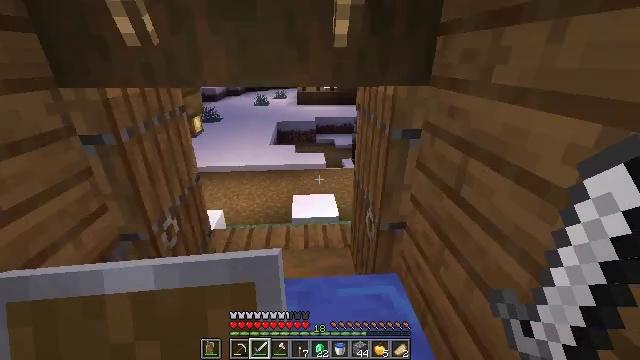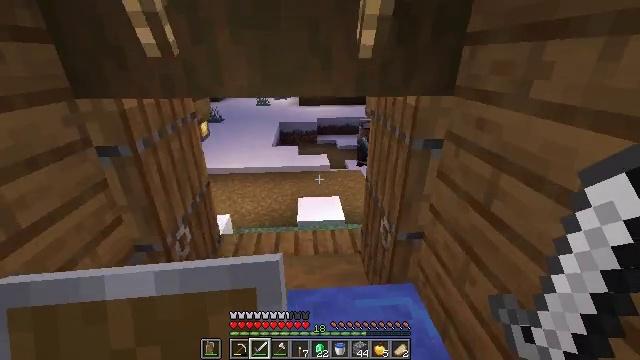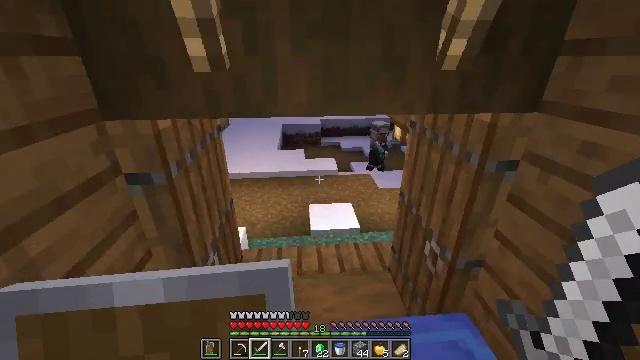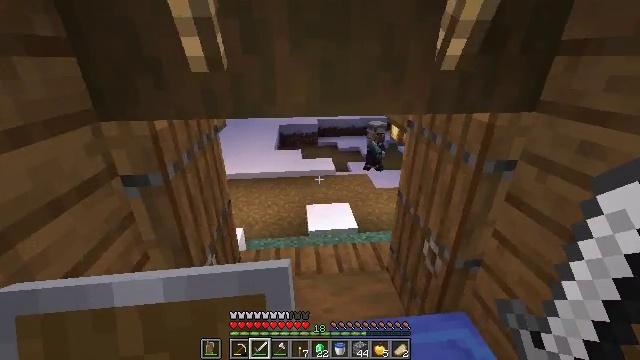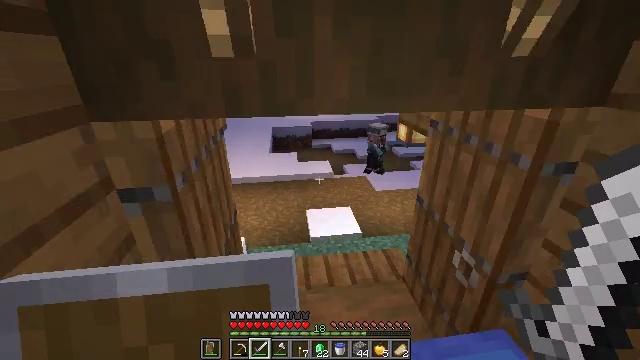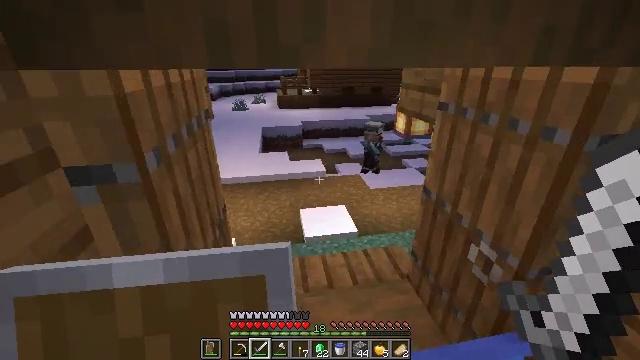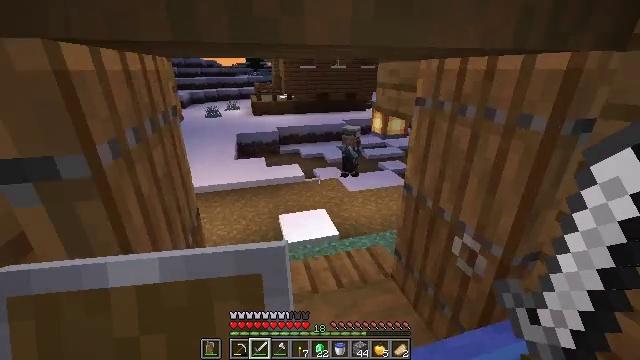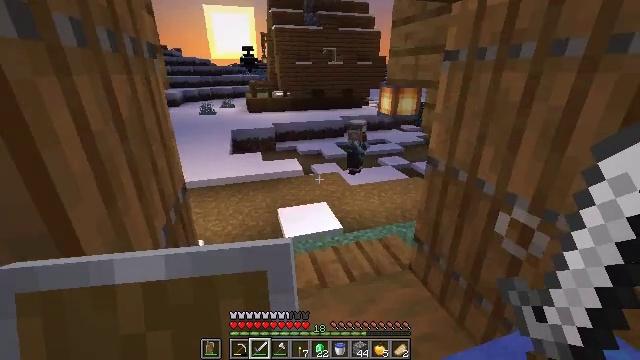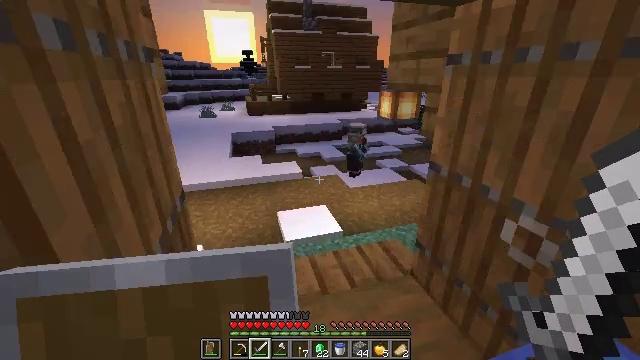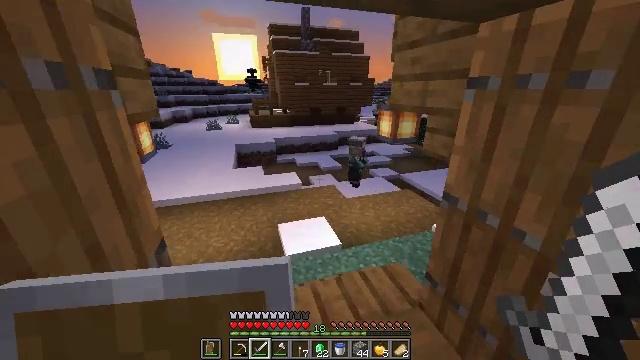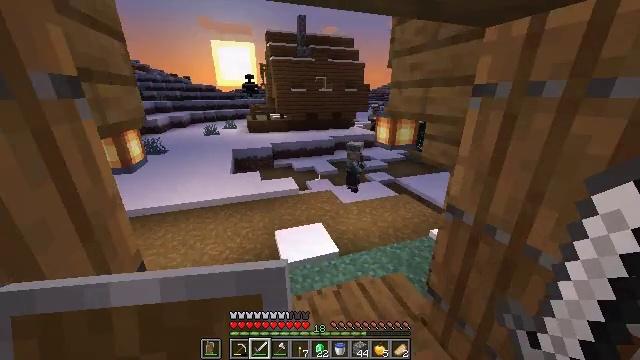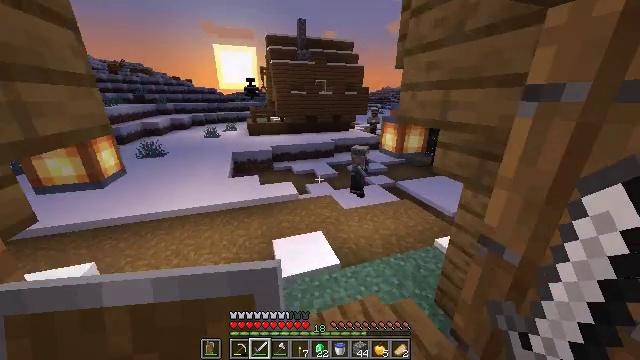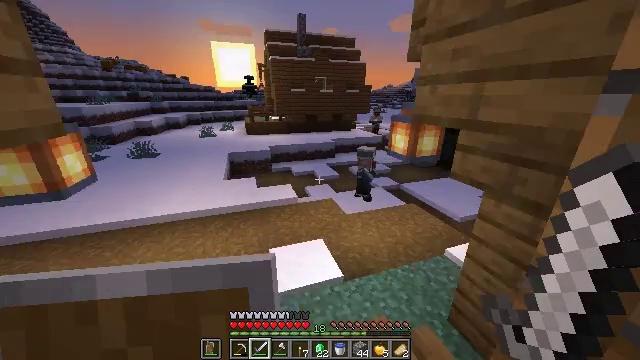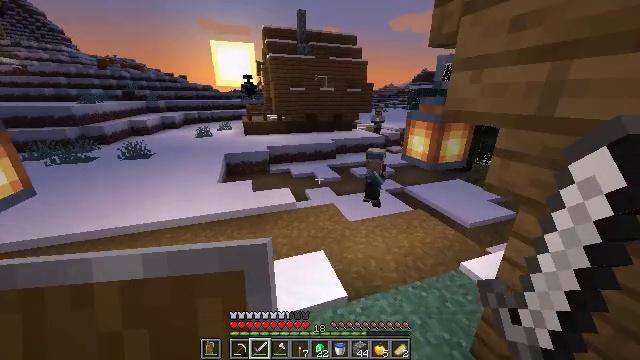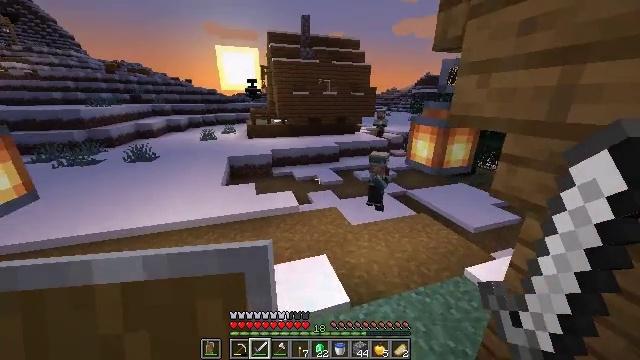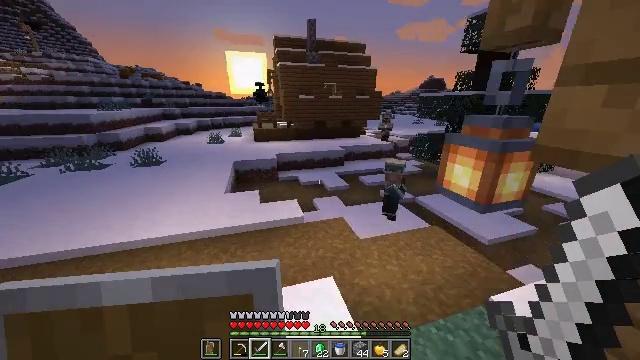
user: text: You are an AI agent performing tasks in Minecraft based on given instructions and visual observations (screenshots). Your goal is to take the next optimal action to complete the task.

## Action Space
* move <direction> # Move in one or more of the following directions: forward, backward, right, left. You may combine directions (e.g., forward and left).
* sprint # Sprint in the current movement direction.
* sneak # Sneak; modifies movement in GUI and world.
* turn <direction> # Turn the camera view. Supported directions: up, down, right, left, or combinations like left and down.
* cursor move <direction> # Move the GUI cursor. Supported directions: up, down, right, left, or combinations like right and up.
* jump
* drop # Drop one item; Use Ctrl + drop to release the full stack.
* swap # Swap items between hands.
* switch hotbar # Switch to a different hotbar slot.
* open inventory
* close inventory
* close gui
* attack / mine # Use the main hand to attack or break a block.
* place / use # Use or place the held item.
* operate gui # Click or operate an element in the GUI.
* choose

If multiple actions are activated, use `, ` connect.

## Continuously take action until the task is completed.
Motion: motion action
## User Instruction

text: Collect the blue bed by attacking it.
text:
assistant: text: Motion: move forward and move left
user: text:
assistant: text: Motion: move forward and move left
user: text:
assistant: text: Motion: move forward and move left
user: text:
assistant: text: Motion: move forward, turn right
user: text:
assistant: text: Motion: move forward, turn right
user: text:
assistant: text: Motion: move forward, turn right and up
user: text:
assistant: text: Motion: move forward, sprint, turn right
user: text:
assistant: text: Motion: move forward, sprint
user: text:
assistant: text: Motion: move forward, sprint, turn up
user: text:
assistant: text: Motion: move forward, sprint
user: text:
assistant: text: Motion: move forward, sprint
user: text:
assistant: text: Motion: move forward, sprint
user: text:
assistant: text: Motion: move forward, sprint
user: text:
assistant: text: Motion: move forward, sprint
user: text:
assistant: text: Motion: move forward, sprint, turn left
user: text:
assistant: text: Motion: move forward, sprint, turn left
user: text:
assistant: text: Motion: move forward, sprint, turn left
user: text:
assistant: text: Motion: move forward, sprint, turn left and up
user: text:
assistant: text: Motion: move forward, sprint
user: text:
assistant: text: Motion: move forward, sprint
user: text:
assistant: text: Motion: move forward, sprint, jump
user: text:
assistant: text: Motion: move forward, sprint, jump
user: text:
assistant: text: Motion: move forward, sprint, jump
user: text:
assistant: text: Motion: move forward, sprint, jump
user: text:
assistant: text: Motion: move forward, sprint, jump
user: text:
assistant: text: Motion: move forward, sprint, jump
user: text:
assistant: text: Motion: move forward, sprint, turn left, jump
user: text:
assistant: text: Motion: move forward, sprint, turn left, jump
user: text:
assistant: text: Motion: move forward, sprint, jump
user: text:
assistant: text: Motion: move forward, sprint, jump